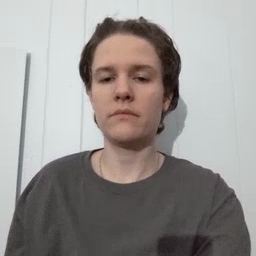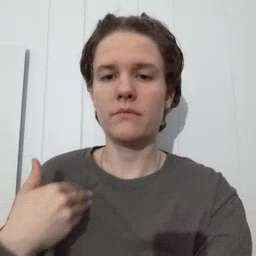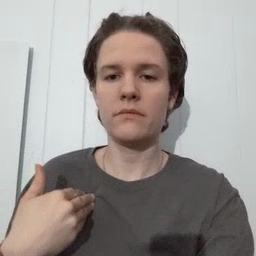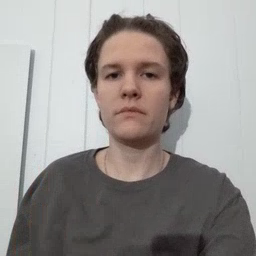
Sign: have